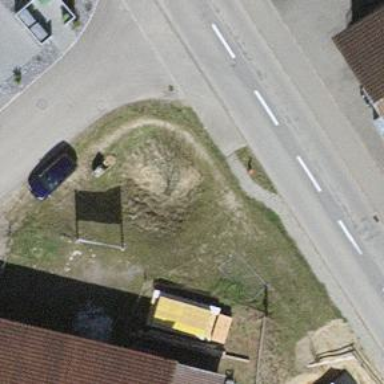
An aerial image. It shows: Bus stop along the road.